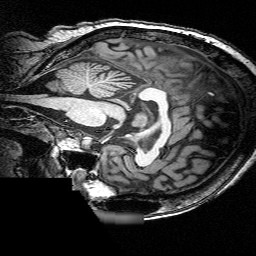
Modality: T1w
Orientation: sagittal
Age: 60
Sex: female
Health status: ill
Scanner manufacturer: siemens
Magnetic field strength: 3 T
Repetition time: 0.0025 s
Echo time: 0.00336 s